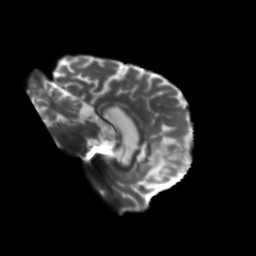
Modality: T2w
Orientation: sagittal
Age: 66
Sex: female
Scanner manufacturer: siemens
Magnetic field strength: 3 T
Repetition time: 5.25 s
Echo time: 0.08 s